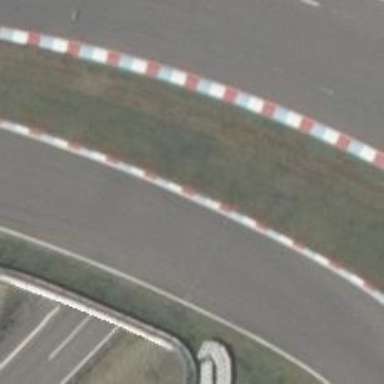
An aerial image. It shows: Kerb raceway.